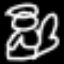
Label: angel